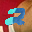
Label: 2